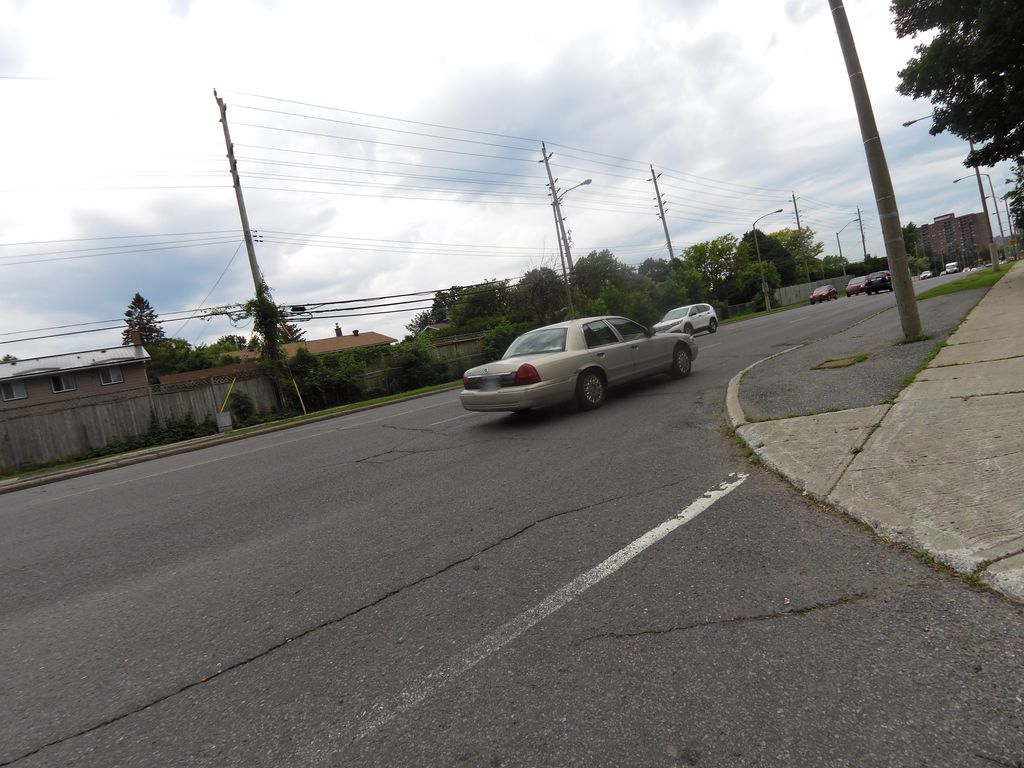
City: ottawa-gatineau